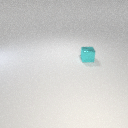
small cyan metal cube